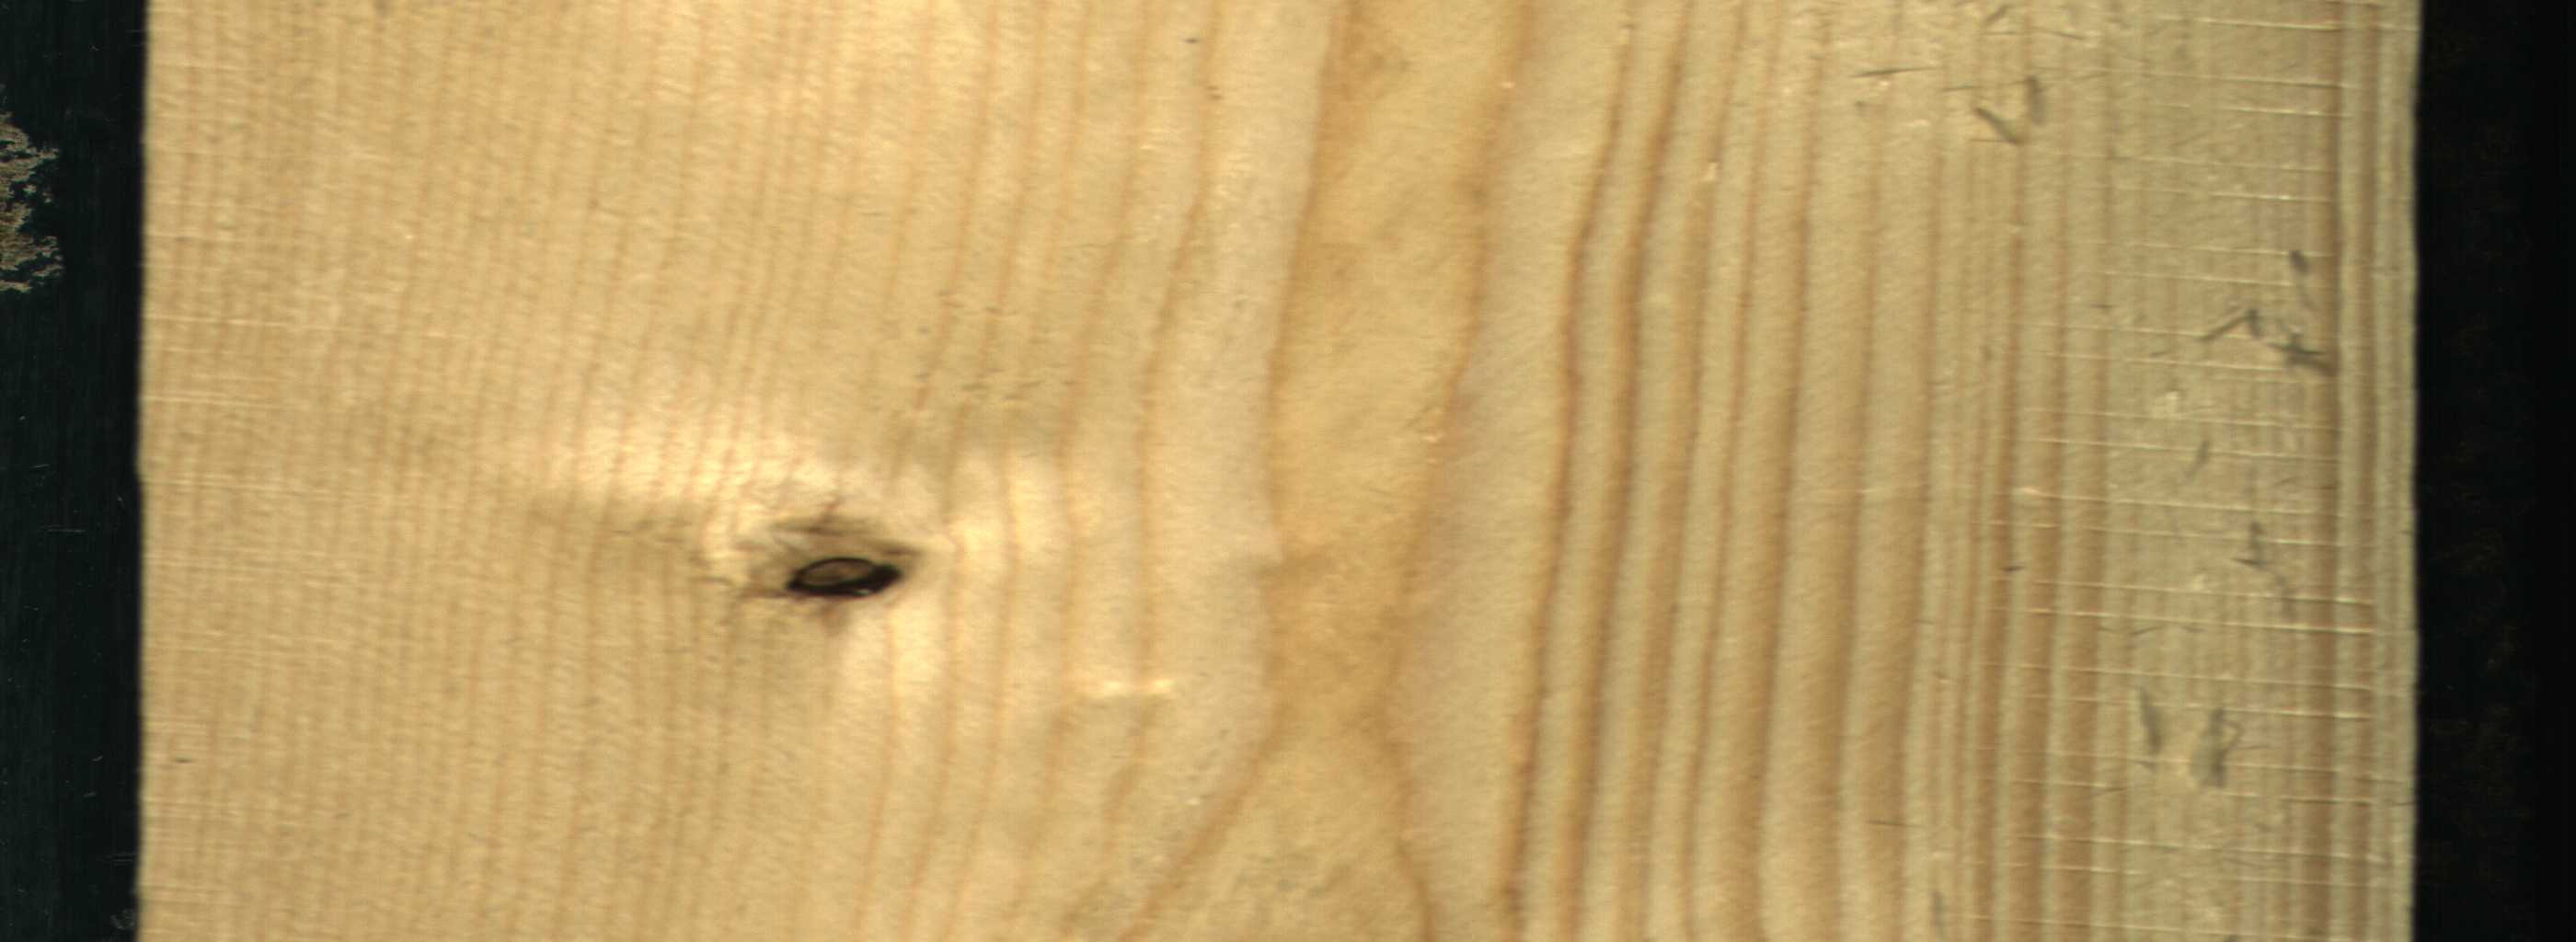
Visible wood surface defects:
Dead_Knot